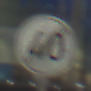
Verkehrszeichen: EndeGeschwindigkeit40
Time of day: Night
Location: Outdoor (Urban)
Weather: PartlyCloudy
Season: NotSpecified
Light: Artificial